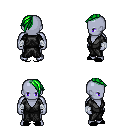
a pixel art fantasy rpg character, male body template, dark elf, purple skin, gray robe, metal pants, green long mohawk hairstyle, white cloth bandages, black slippers, four views (front, back, left, right), 2x2 character sprite sheet, small pixel art, hard edges, no anti-aliasing